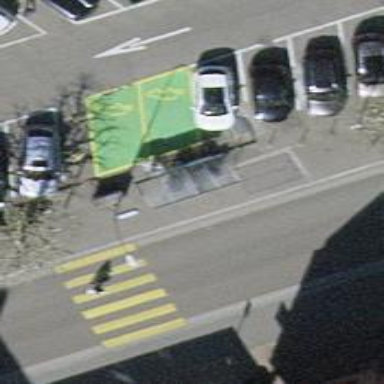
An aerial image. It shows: Charging station.